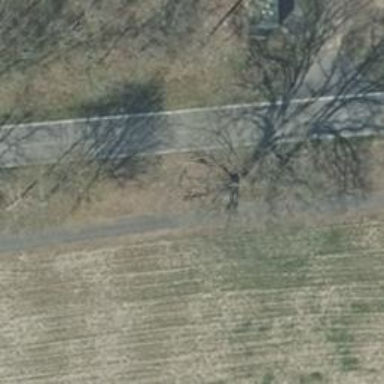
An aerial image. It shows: Row of deciduous broadleaved trees.